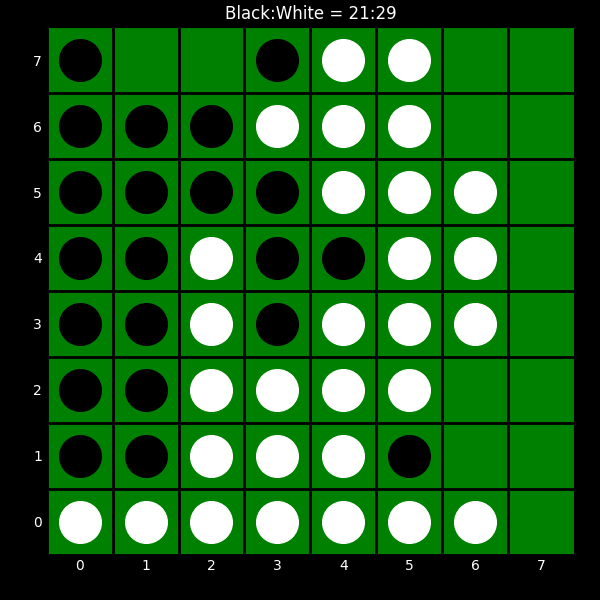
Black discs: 21
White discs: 29